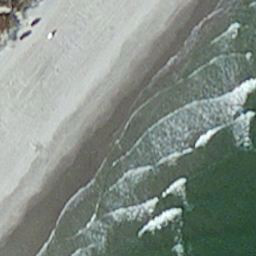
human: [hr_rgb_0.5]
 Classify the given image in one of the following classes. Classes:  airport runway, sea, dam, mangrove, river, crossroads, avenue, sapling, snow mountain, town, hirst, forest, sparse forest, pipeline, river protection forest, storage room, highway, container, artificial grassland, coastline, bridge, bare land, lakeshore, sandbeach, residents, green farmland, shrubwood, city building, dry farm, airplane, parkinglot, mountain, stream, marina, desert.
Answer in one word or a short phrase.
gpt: coastline